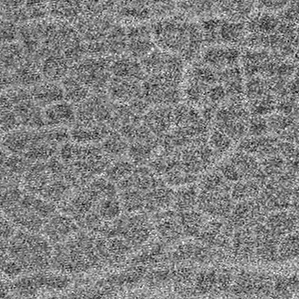
Label: frost